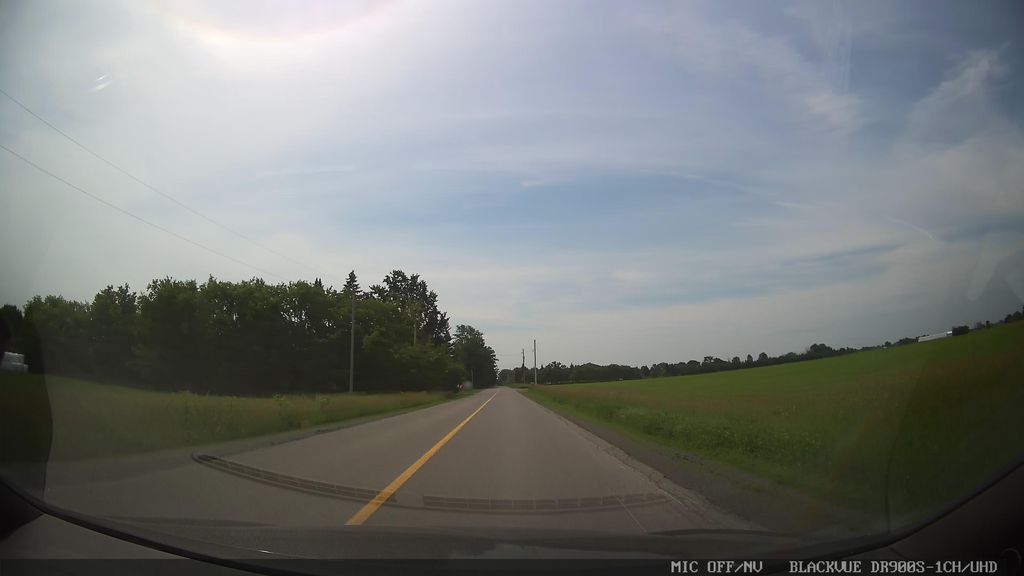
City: ottawa-gatineau